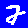
Digit: 2